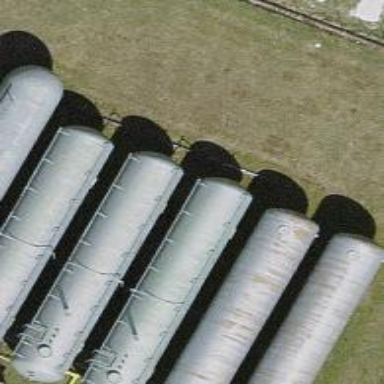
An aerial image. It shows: Storage tank that is man-made.